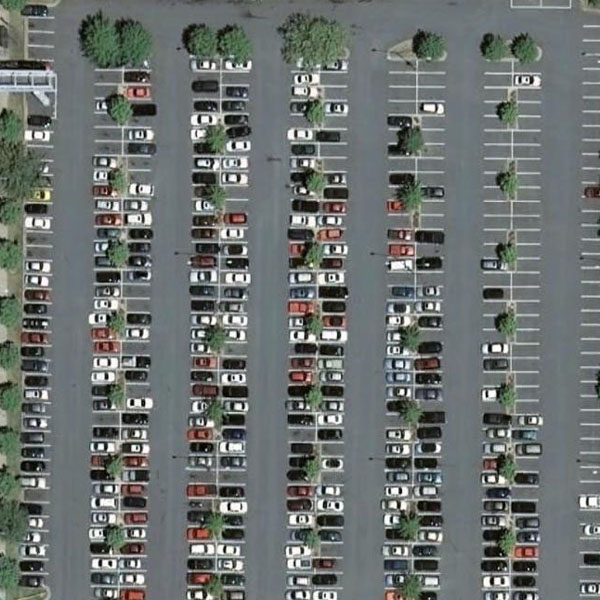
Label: Parking